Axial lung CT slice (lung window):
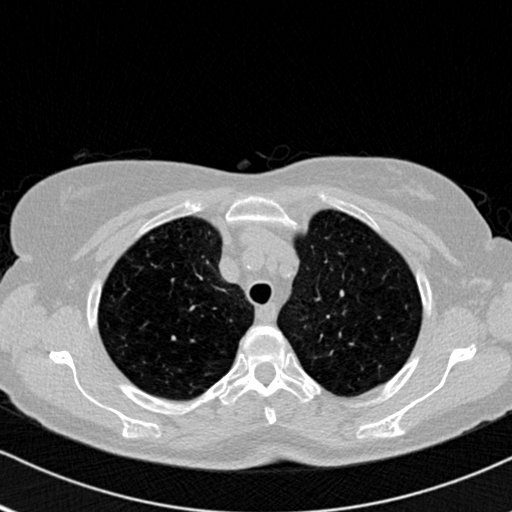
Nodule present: no